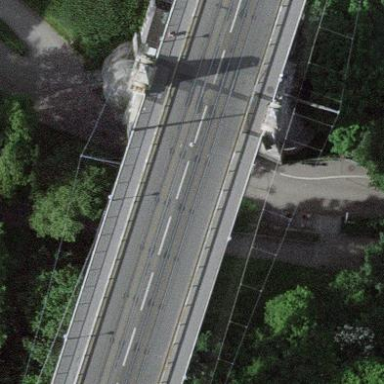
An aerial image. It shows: Bridge supported by piers.